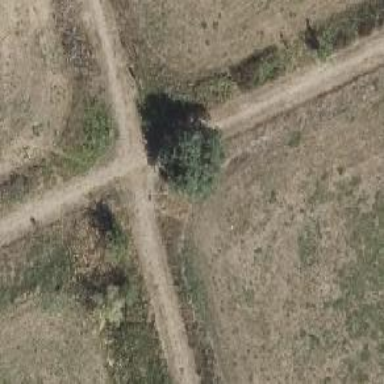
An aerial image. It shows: Grassy track road with grade 4 track type.